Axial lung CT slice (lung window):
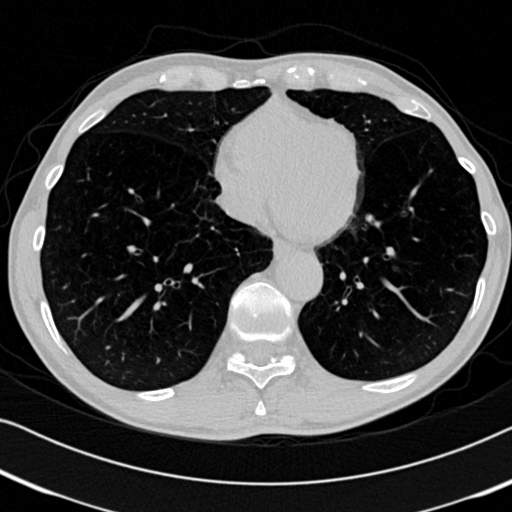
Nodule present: no